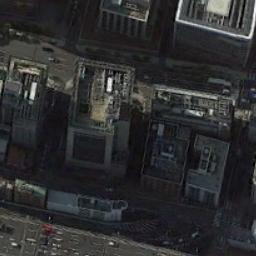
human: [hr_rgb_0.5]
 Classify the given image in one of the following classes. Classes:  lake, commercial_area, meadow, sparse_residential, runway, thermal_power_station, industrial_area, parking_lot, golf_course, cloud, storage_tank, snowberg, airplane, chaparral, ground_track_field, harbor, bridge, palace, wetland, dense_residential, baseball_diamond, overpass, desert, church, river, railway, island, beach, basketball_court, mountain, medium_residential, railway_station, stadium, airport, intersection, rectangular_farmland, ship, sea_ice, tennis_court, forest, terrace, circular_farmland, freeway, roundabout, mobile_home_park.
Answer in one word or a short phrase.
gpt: commercial_area